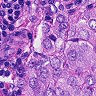
Metastatic tissue present: yes